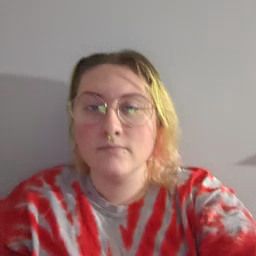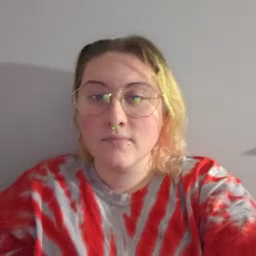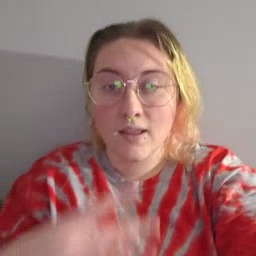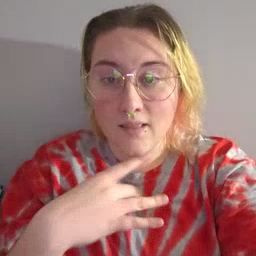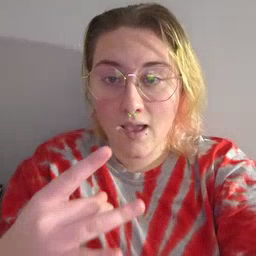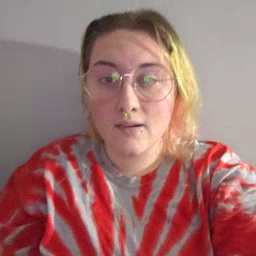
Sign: like